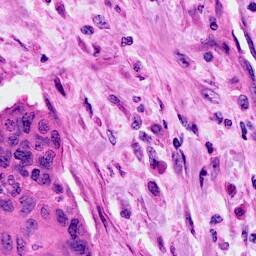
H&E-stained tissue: Cervix